Interaction volume radius: 5 \u00c5
Interaction volume height: 40 \u00c5
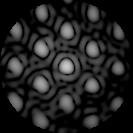
Disorder parameter: 0.2442